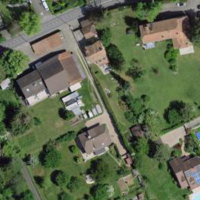
EUNIS habitat code: 55
Species observed at this site:
Anacamptis pyramidalis